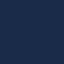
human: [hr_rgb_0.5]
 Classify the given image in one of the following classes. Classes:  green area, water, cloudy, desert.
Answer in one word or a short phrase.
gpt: water